Question: I have this strange line wrap on Android Studio and I want to disable because it freaks me out...

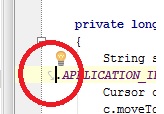
Answer: In Android Studio 0.4.0 following should help:
'''
Configure > Settings > Editor > Uncheck 'Use soft wraps in editor'
'''

On Mac (Android Studio 3.0):
'''
Preferences -> Editor -> General -> Uncheck 'Use soft wraps in editor'
'''